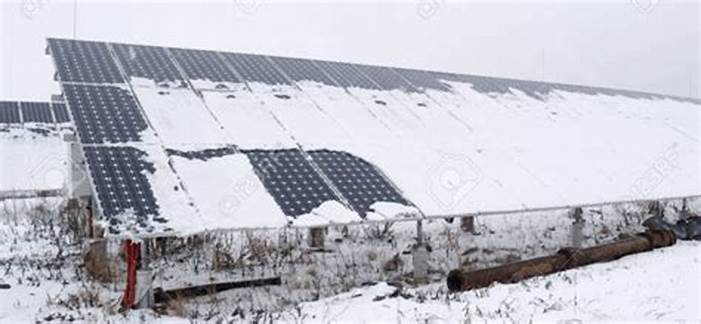
Label: Snow-Covered